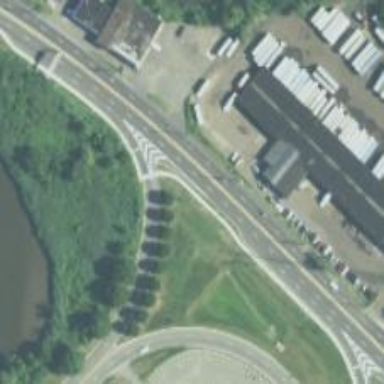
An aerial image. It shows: Trunk link highway.